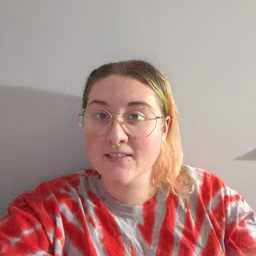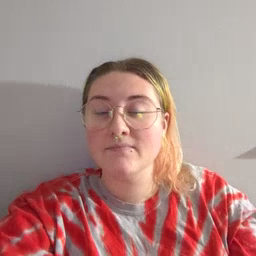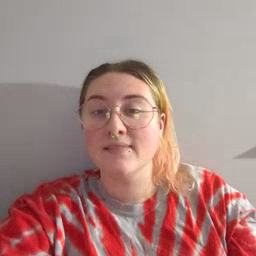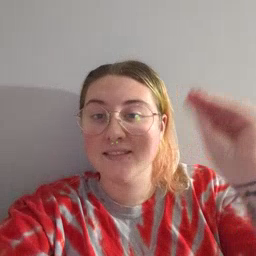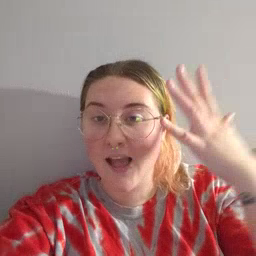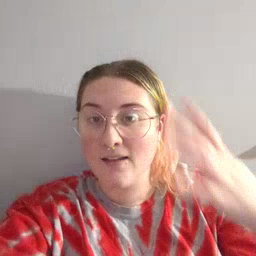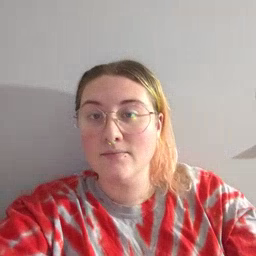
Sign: sun